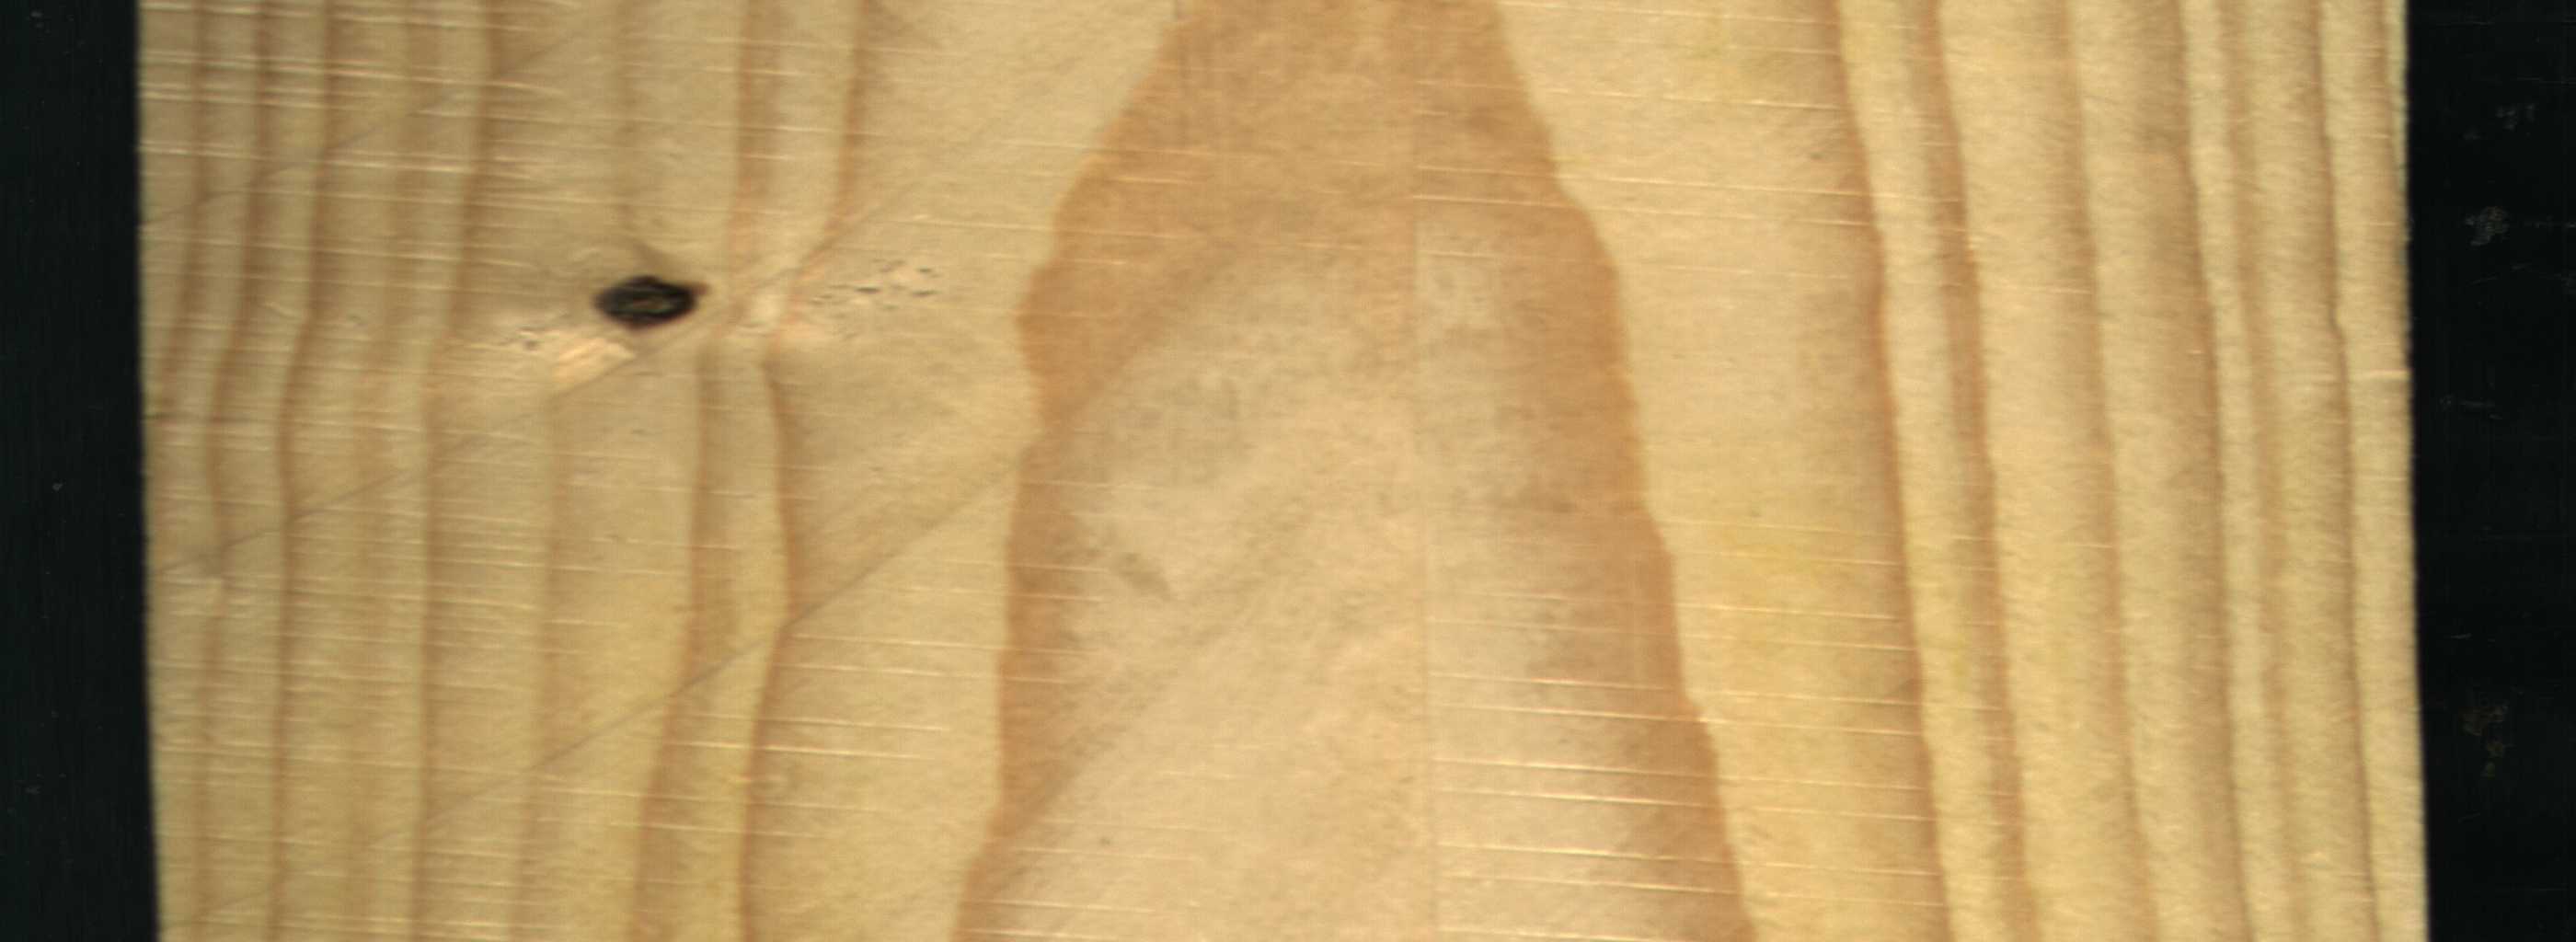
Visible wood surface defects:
Dead_Knot